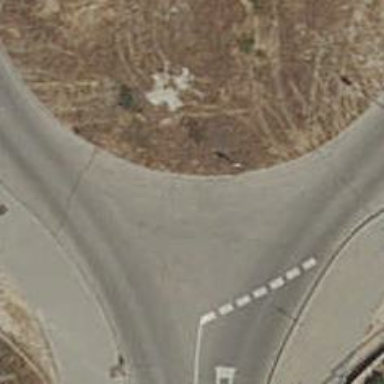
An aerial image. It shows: Residential road with roundabout.